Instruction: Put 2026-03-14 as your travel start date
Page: home
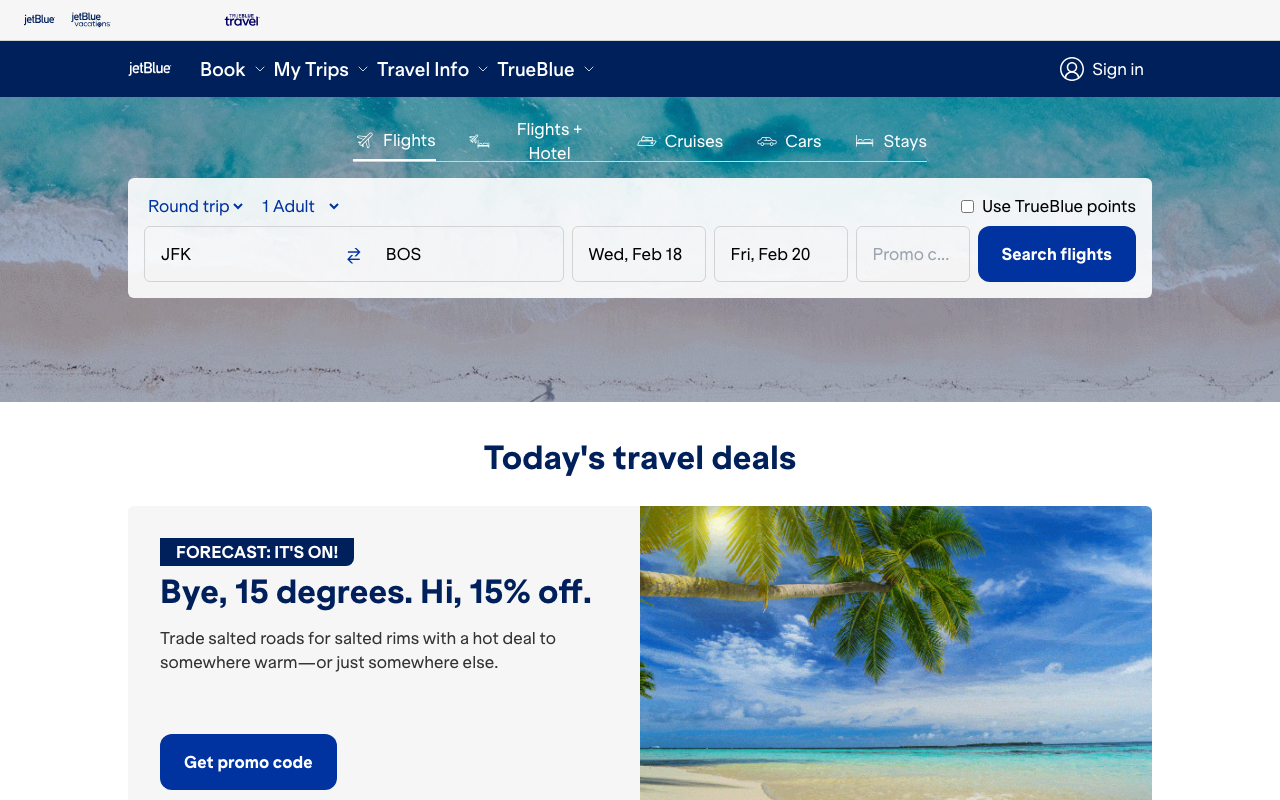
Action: type